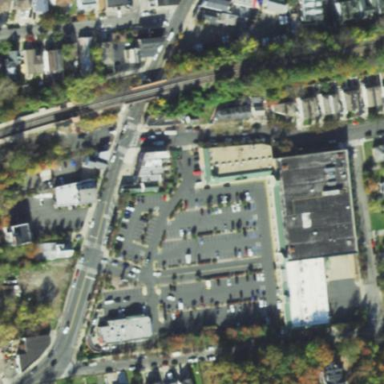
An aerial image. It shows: Retail area.